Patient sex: M
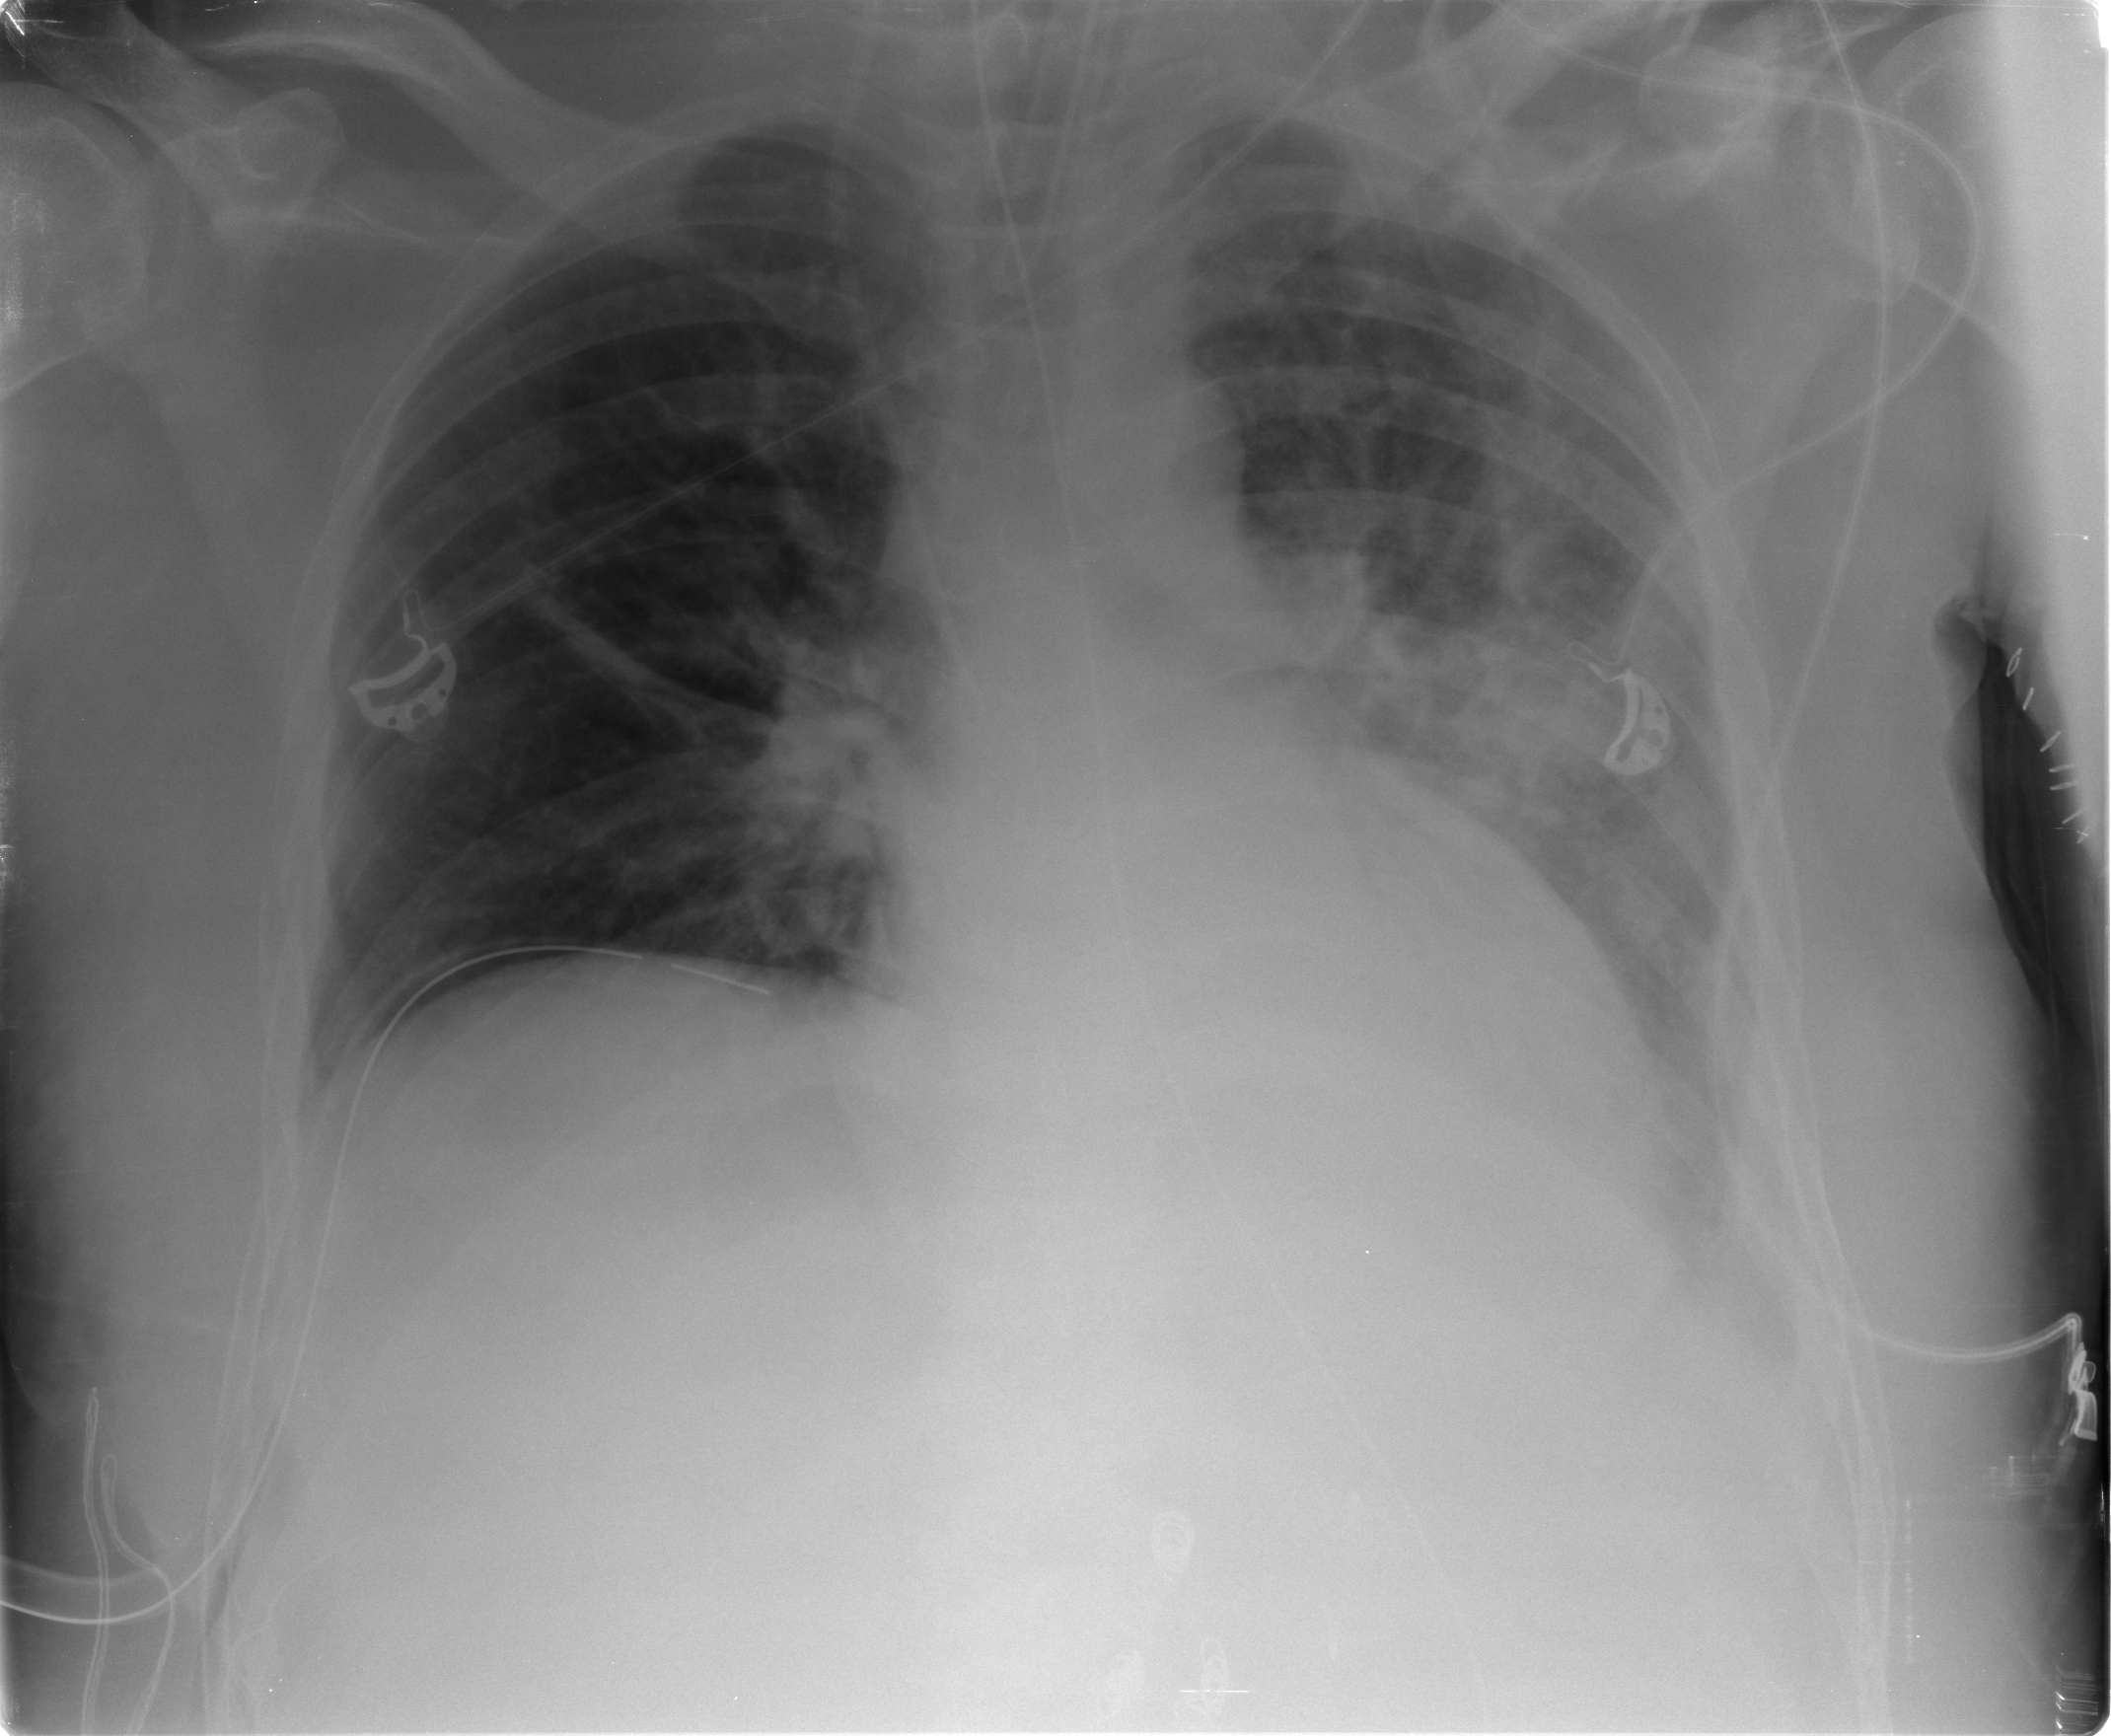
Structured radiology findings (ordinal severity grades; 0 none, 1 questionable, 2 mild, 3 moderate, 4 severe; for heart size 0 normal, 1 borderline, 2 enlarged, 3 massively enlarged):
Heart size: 2
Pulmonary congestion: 1
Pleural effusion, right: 0
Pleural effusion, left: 2
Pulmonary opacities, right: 0
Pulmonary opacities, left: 2
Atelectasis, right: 2
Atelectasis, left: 2